Question: I was trying to implement 5-bit CRC with the CRC generator 100101.
However, this code doesn't reflect the hardware Xor and shift registers in CRC;
On the hardware level, we have the following :

How can this be implemented on python?
As a clarification, I was wondering if there is some code that deals with bit-wise xor and shift operators << as an approach to solve this
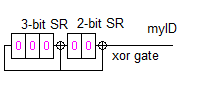
Answer: I'm not sure what you are asking -- you code looks fine so far and, as you state, it gives the correct results.
I may point you to the <URL>' method to do exactly this kind of circular shift.
This code give the same results as your code:
'''
from collections import deque
deque_crc = deque([0,0,0,0,0],maxlen=5)
myID.extend(deque_crc)
for x in myID:
deque_crc.rotate(-1)
deque_crc[2] = (deque_crc[2] + deque_crc[4]) % 2
deque_crc[4] = (deque_crc[4] + x) % 2
myID[-5:] = deque_crc
print myID
'''
EDIT:
Since you are asking for a bitwise implementation of the algorithm you might want to checkout these sources:
- <URL>